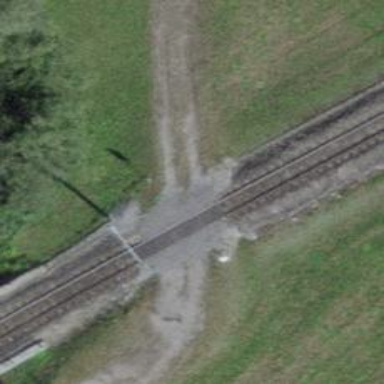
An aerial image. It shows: Railway level crossing.